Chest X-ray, PA view. Patient: 55 years old, sex F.
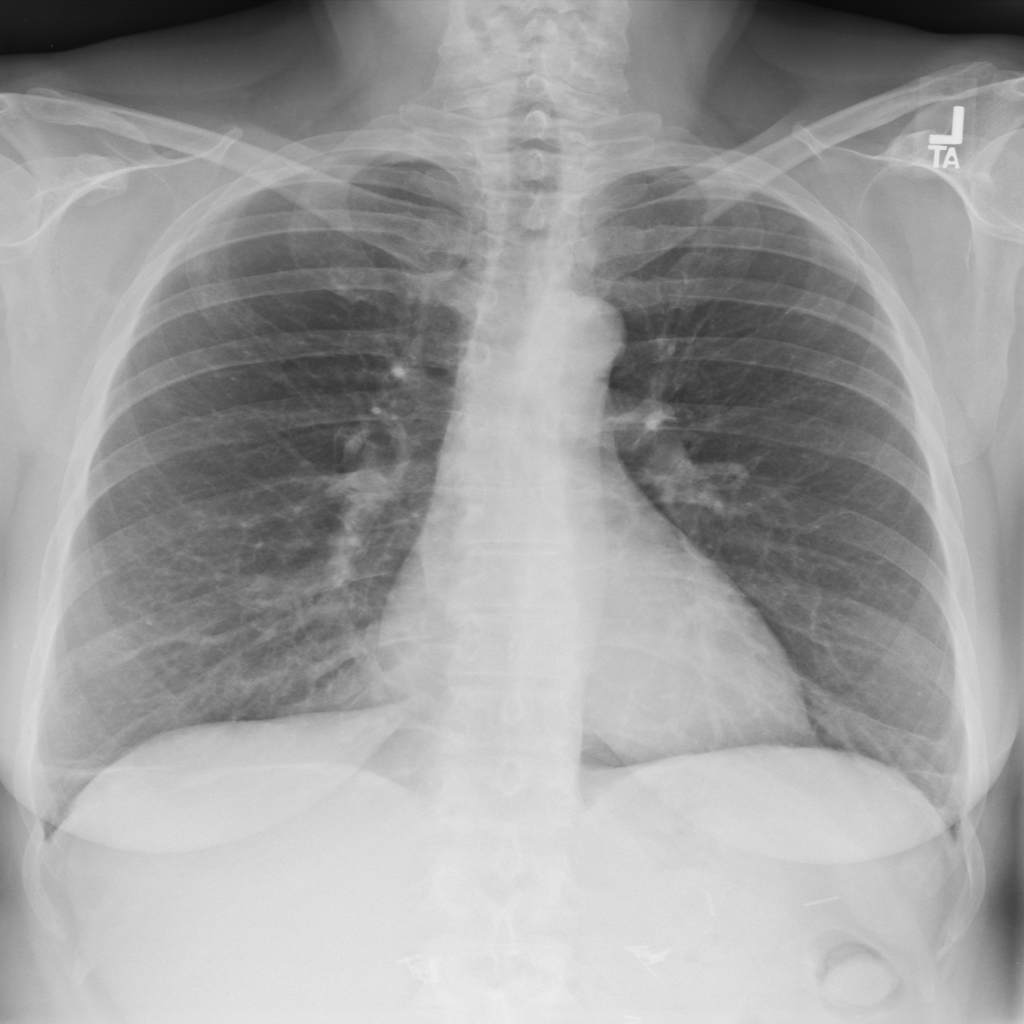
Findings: No Finding